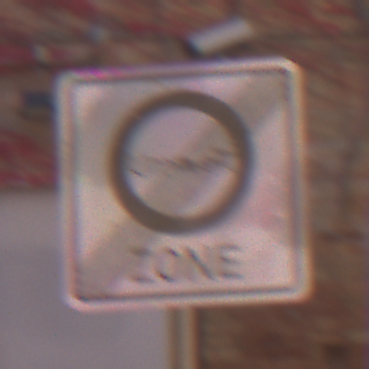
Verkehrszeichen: EndeUmweltzone
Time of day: MorningAfternoon
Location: Outdoor (Urban)
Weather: Clear
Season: NotSpecified
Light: Natural